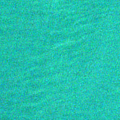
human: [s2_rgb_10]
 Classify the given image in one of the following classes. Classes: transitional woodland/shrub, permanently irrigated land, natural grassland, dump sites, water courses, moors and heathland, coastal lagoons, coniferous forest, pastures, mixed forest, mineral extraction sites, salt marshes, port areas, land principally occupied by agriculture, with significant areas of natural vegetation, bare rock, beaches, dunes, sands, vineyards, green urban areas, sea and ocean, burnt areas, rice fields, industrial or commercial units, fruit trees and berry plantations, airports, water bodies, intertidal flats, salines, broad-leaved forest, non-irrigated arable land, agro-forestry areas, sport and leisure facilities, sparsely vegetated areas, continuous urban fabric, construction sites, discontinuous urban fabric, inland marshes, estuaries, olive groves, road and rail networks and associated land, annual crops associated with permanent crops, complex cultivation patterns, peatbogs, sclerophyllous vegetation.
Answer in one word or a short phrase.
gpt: sea and ocean